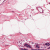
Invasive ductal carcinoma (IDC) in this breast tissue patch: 0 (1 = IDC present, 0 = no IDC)